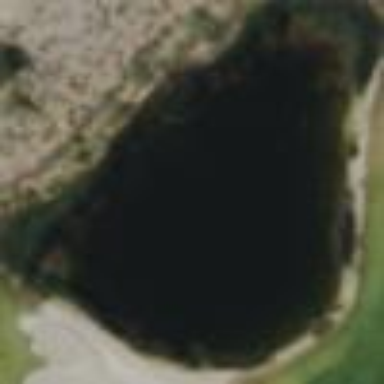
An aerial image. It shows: Water hazard in golf course. The hazard is natural water feature.